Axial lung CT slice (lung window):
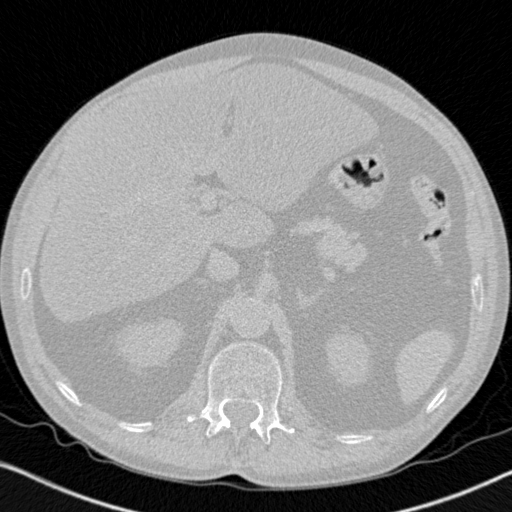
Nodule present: no